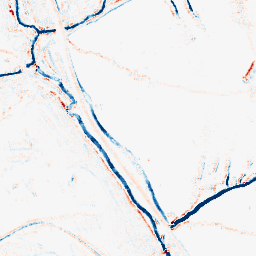
Category: morphological
Decomposition family: morphological_rect
Decomposition parameters: operation: average
width: 5
height: 5
Upsampling method: sinc_blackman
Upsampling parameters: scale: 4
kernel_size: 16
Upsampling scale: 4